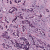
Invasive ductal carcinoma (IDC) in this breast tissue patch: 1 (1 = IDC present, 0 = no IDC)